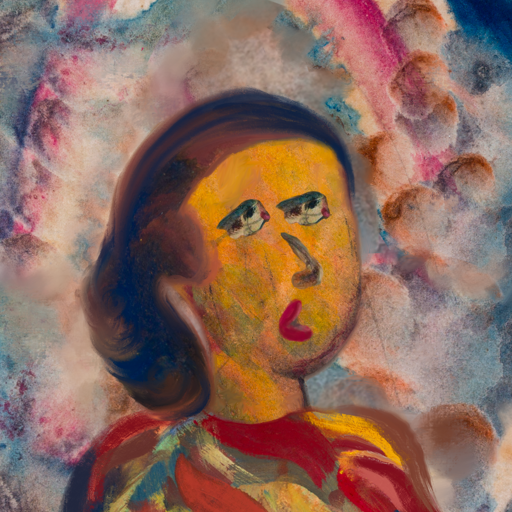
Background: Rupkatha, Head And Neck Side: Gypsy_Mother, Face Side: Pipe, Bust: Mother_And_Son_Son, Hair Side: Mother_And_Son_Son, Head Accessory: Blank, Second Necklace: Blank, Necklace: Blank, Baby: Blank